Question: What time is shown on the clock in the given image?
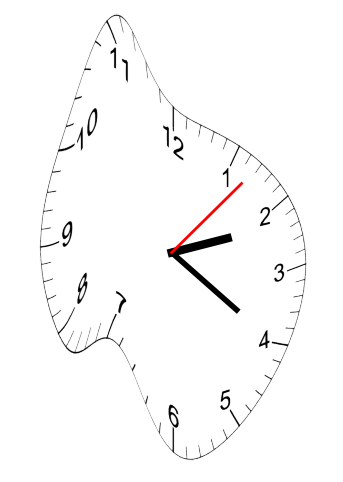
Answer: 02:20:07